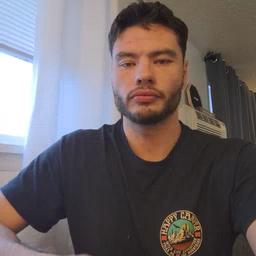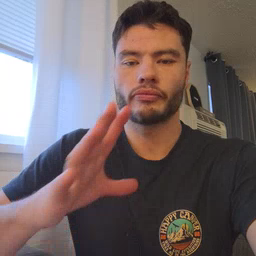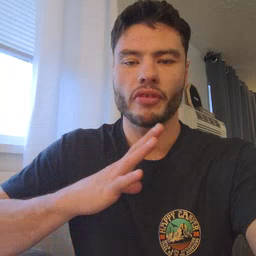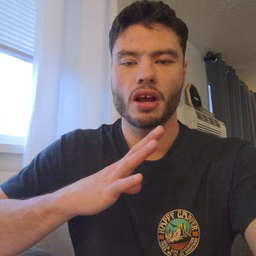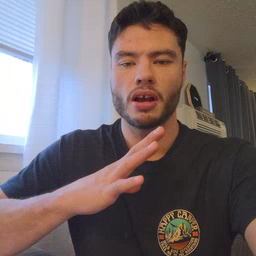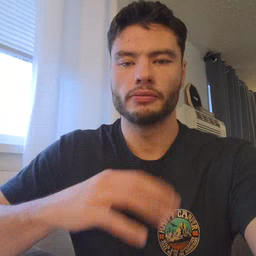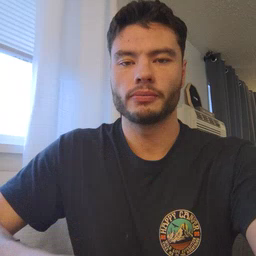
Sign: fine